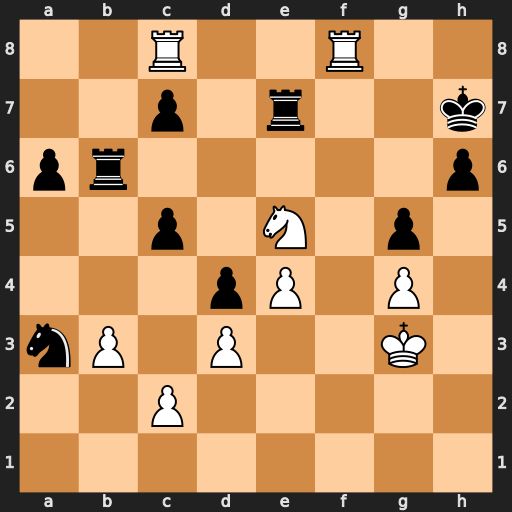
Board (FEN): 2R2R2/2p1r2k/pr5p/2p1N1p1/3pP1P1/nP1P2K1/2P5/8
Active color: w
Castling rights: -
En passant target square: -
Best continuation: Rh8+ Kg7 Rcg8+ Kf6 Rxh6+ Kxe5 Rxg5#